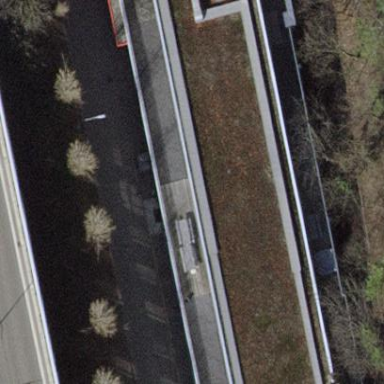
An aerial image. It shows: Commercial building.